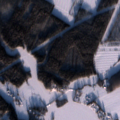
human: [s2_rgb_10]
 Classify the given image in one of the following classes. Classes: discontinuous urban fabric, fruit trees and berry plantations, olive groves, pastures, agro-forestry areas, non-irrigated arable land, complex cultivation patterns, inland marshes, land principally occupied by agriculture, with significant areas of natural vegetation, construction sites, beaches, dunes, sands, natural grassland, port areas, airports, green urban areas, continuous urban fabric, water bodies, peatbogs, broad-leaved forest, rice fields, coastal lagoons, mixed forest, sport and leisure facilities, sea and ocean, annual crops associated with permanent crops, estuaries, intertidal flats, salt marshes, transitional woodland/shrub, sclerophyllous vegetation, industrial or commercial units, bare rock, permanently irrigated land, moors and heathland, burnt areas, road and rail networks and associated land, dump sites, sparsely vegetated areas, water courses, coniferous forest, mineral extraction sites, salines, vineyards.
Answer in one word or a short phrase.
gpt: non-irrigated arable land, land principally occupied by agriculture, with significant areas of natural vegetation, broad-leaved forest, coniferous forest, transitional woodland/shrub, water bodies